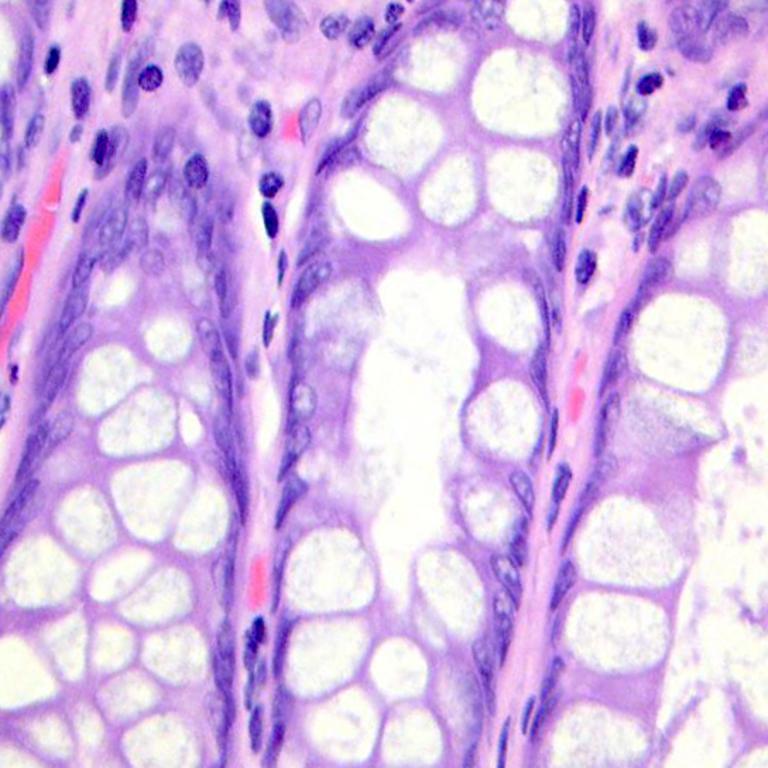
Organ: colon
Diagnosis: benign